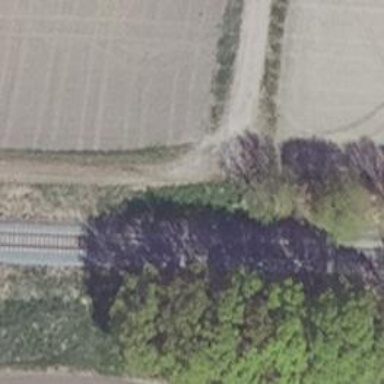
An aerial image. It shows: Track road with grade3 tracktype.